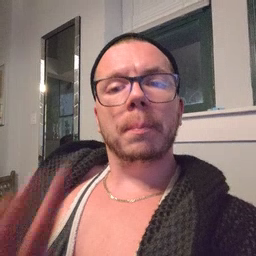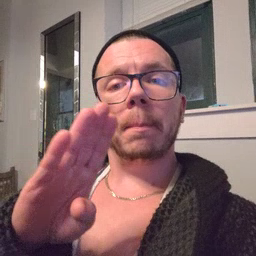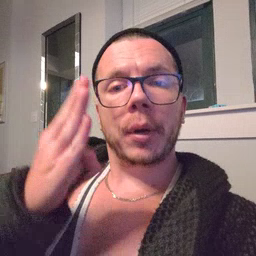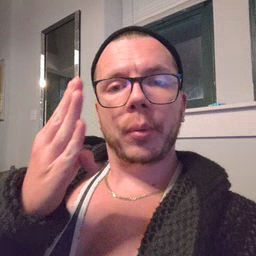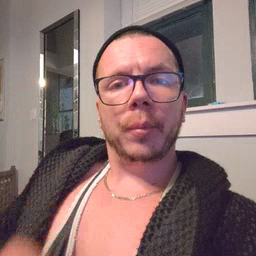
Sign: blue